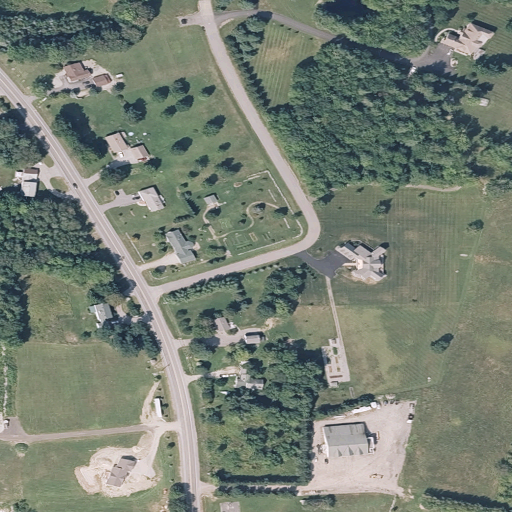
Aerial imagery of ridge(s) in Maine named Lisbon Ridge containing pasture, low intensity development, mixed forest, open development, medium intensity development, high intensity development, grassland, and deciduous forest